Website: lowes
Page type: billing-address
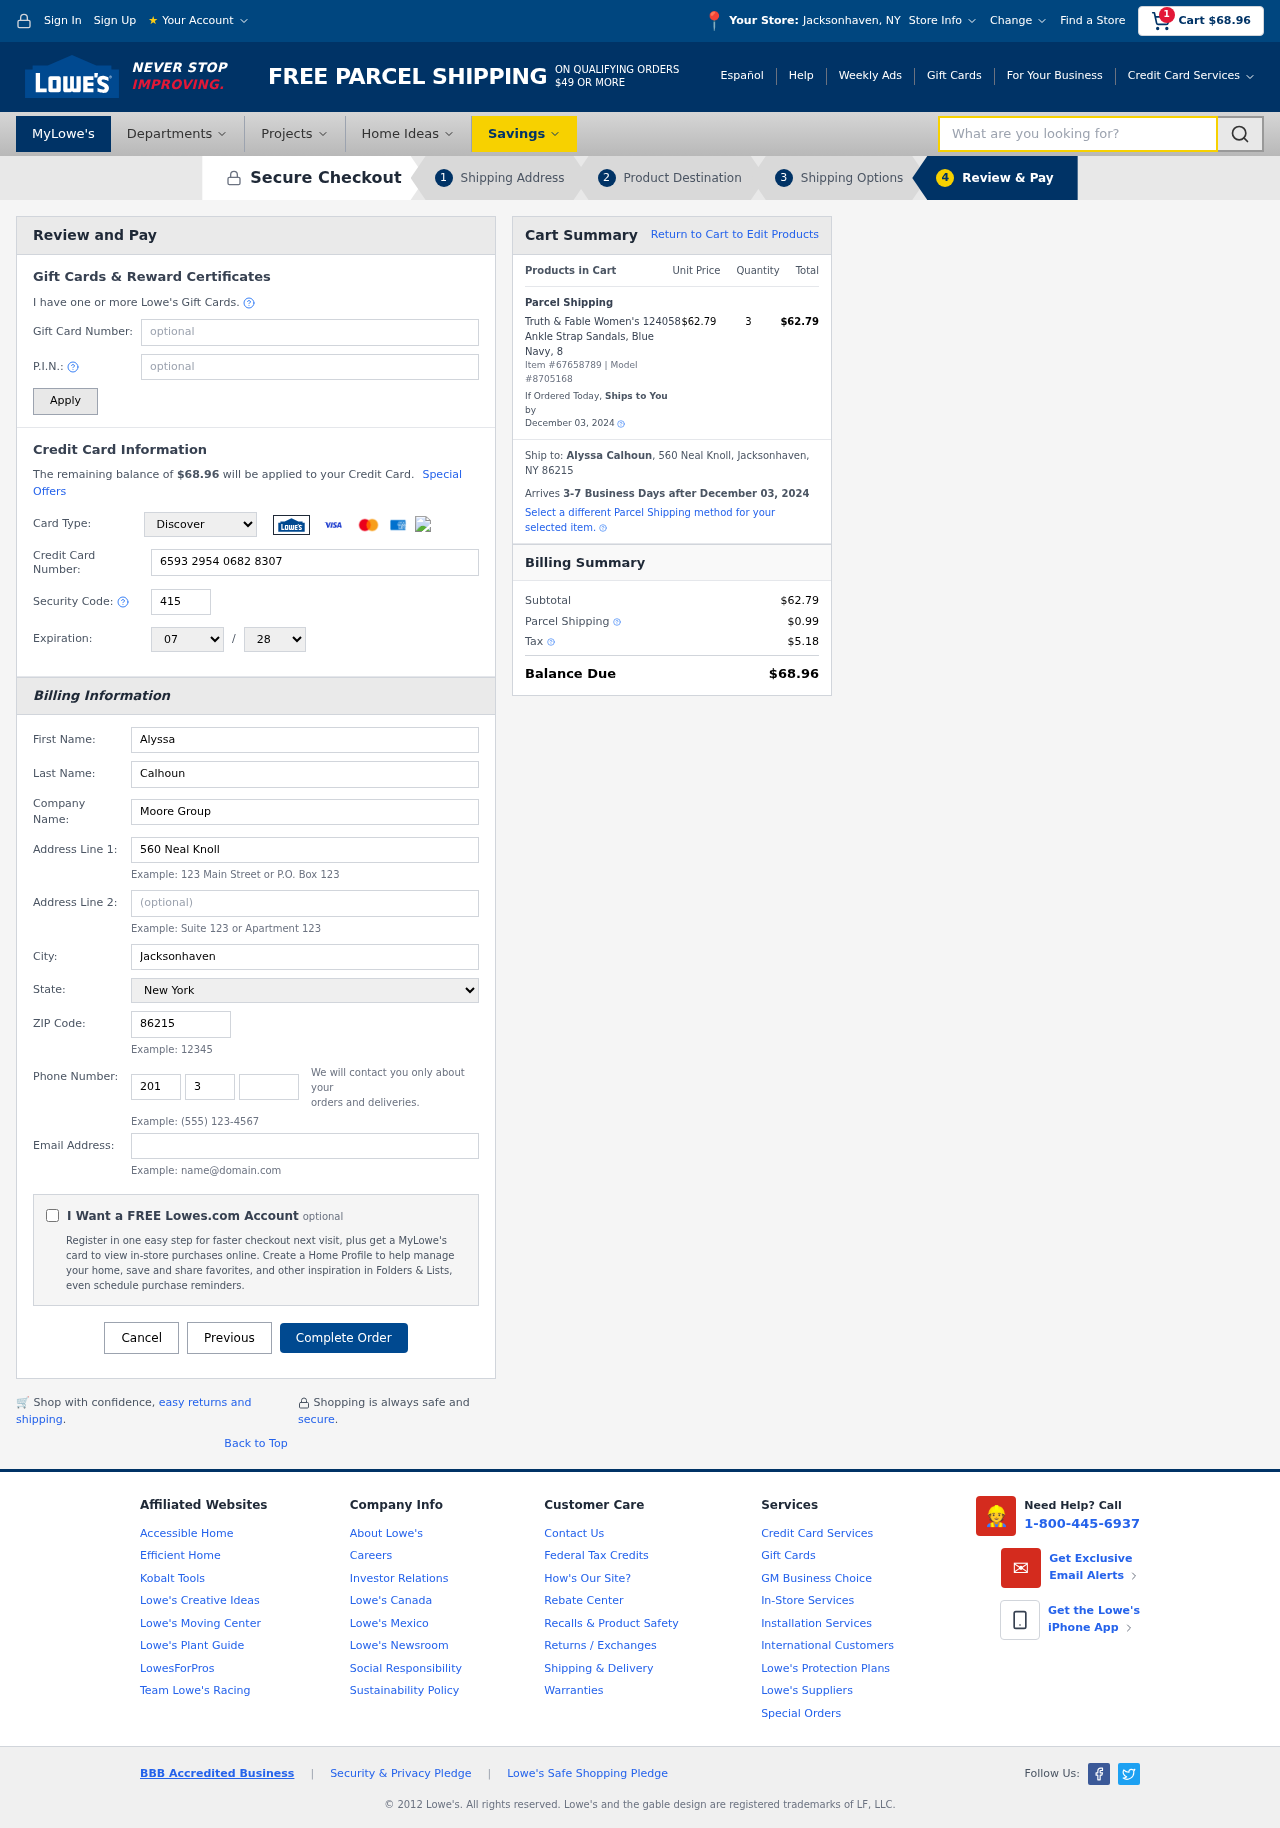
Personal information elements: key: PII_CARD_CVV
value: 415
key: PII_CARD_EXPIRY_MONTH
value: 07
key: PII_CARD_EXPIRY_YEAR
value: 28
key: PII_CARD_NUMBER
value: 6593 2954 0682 8307
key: PII_CARD_TYPE
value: Discover
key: PII_CITY
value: Jacksonhaven
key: PII_CITY_STATE
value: Jacksonhaven, NY
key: PII_COMPANY
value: Moore Group
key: PII_EMAIL
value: alyssa.calhoun@hotmail.com
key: PII_FIRSTNAME
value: Alyssa
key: PII_FULLNAME
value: Alyssa Calhoun
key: PII_LASTNAME
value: Calhoun
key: PII_PHONE_AREA
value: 201
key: PII_PHONE_PREFIX
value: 307
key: PII_PHONE_SUFFIX
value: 0405
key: PII_POSTCODE
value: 86215
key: PII_STATE
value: New York
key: PII_STREET
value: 560 Neal Knoll
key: PII_CITY_STATE_ZIP
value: Jacksonhaven, NY 86215
Product elements: key: PRODUCT1_NAME
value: Truth & Fable Women's 124058 Ankle Strap Sandals, Blue Navy, 8
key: PRODUCT1_PRICE
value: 62.79
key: PRODUCT1_QUANTITY
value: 3
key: PRODUCT_ITEM_NUMBER
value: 67658789
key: PRODUCT_MODEL_NUMBER
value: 8705168
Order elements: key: ORDER_SUBTOTAL
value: $68.96
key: ORDER_TOTAL
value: $68.96
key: ORDER_SHIPPING_DATE
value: December 03, 2024
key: ORDER_SUBTOTAL
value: $62.79
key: ORDER_DELIVERY_DATE
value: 3-7 Business Days after December 03, 2024
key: ORDER_SHIPPING_DATE2
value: December 03, 2024
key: ORDER_SUBTOTAL2
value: $62.79
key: ORDER_SHIPPING_COST
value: $0.99
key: ORDER_TAX
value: $5.18
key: ORDER_TOTAL2
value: $68.96
Search elements: key: HEADER_SEARCH
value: What are you looking for?